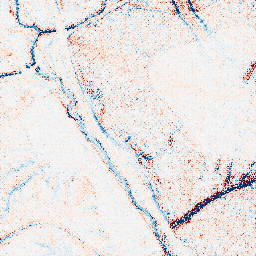
Category: edge_preserving
Decomposition family: median
Decomposition parameters: size: 11
Upsampling method: regularized
Upsampling parameters: scale: 2
lambda_reg: 0.1
Upsampling scale: 2